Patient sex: M
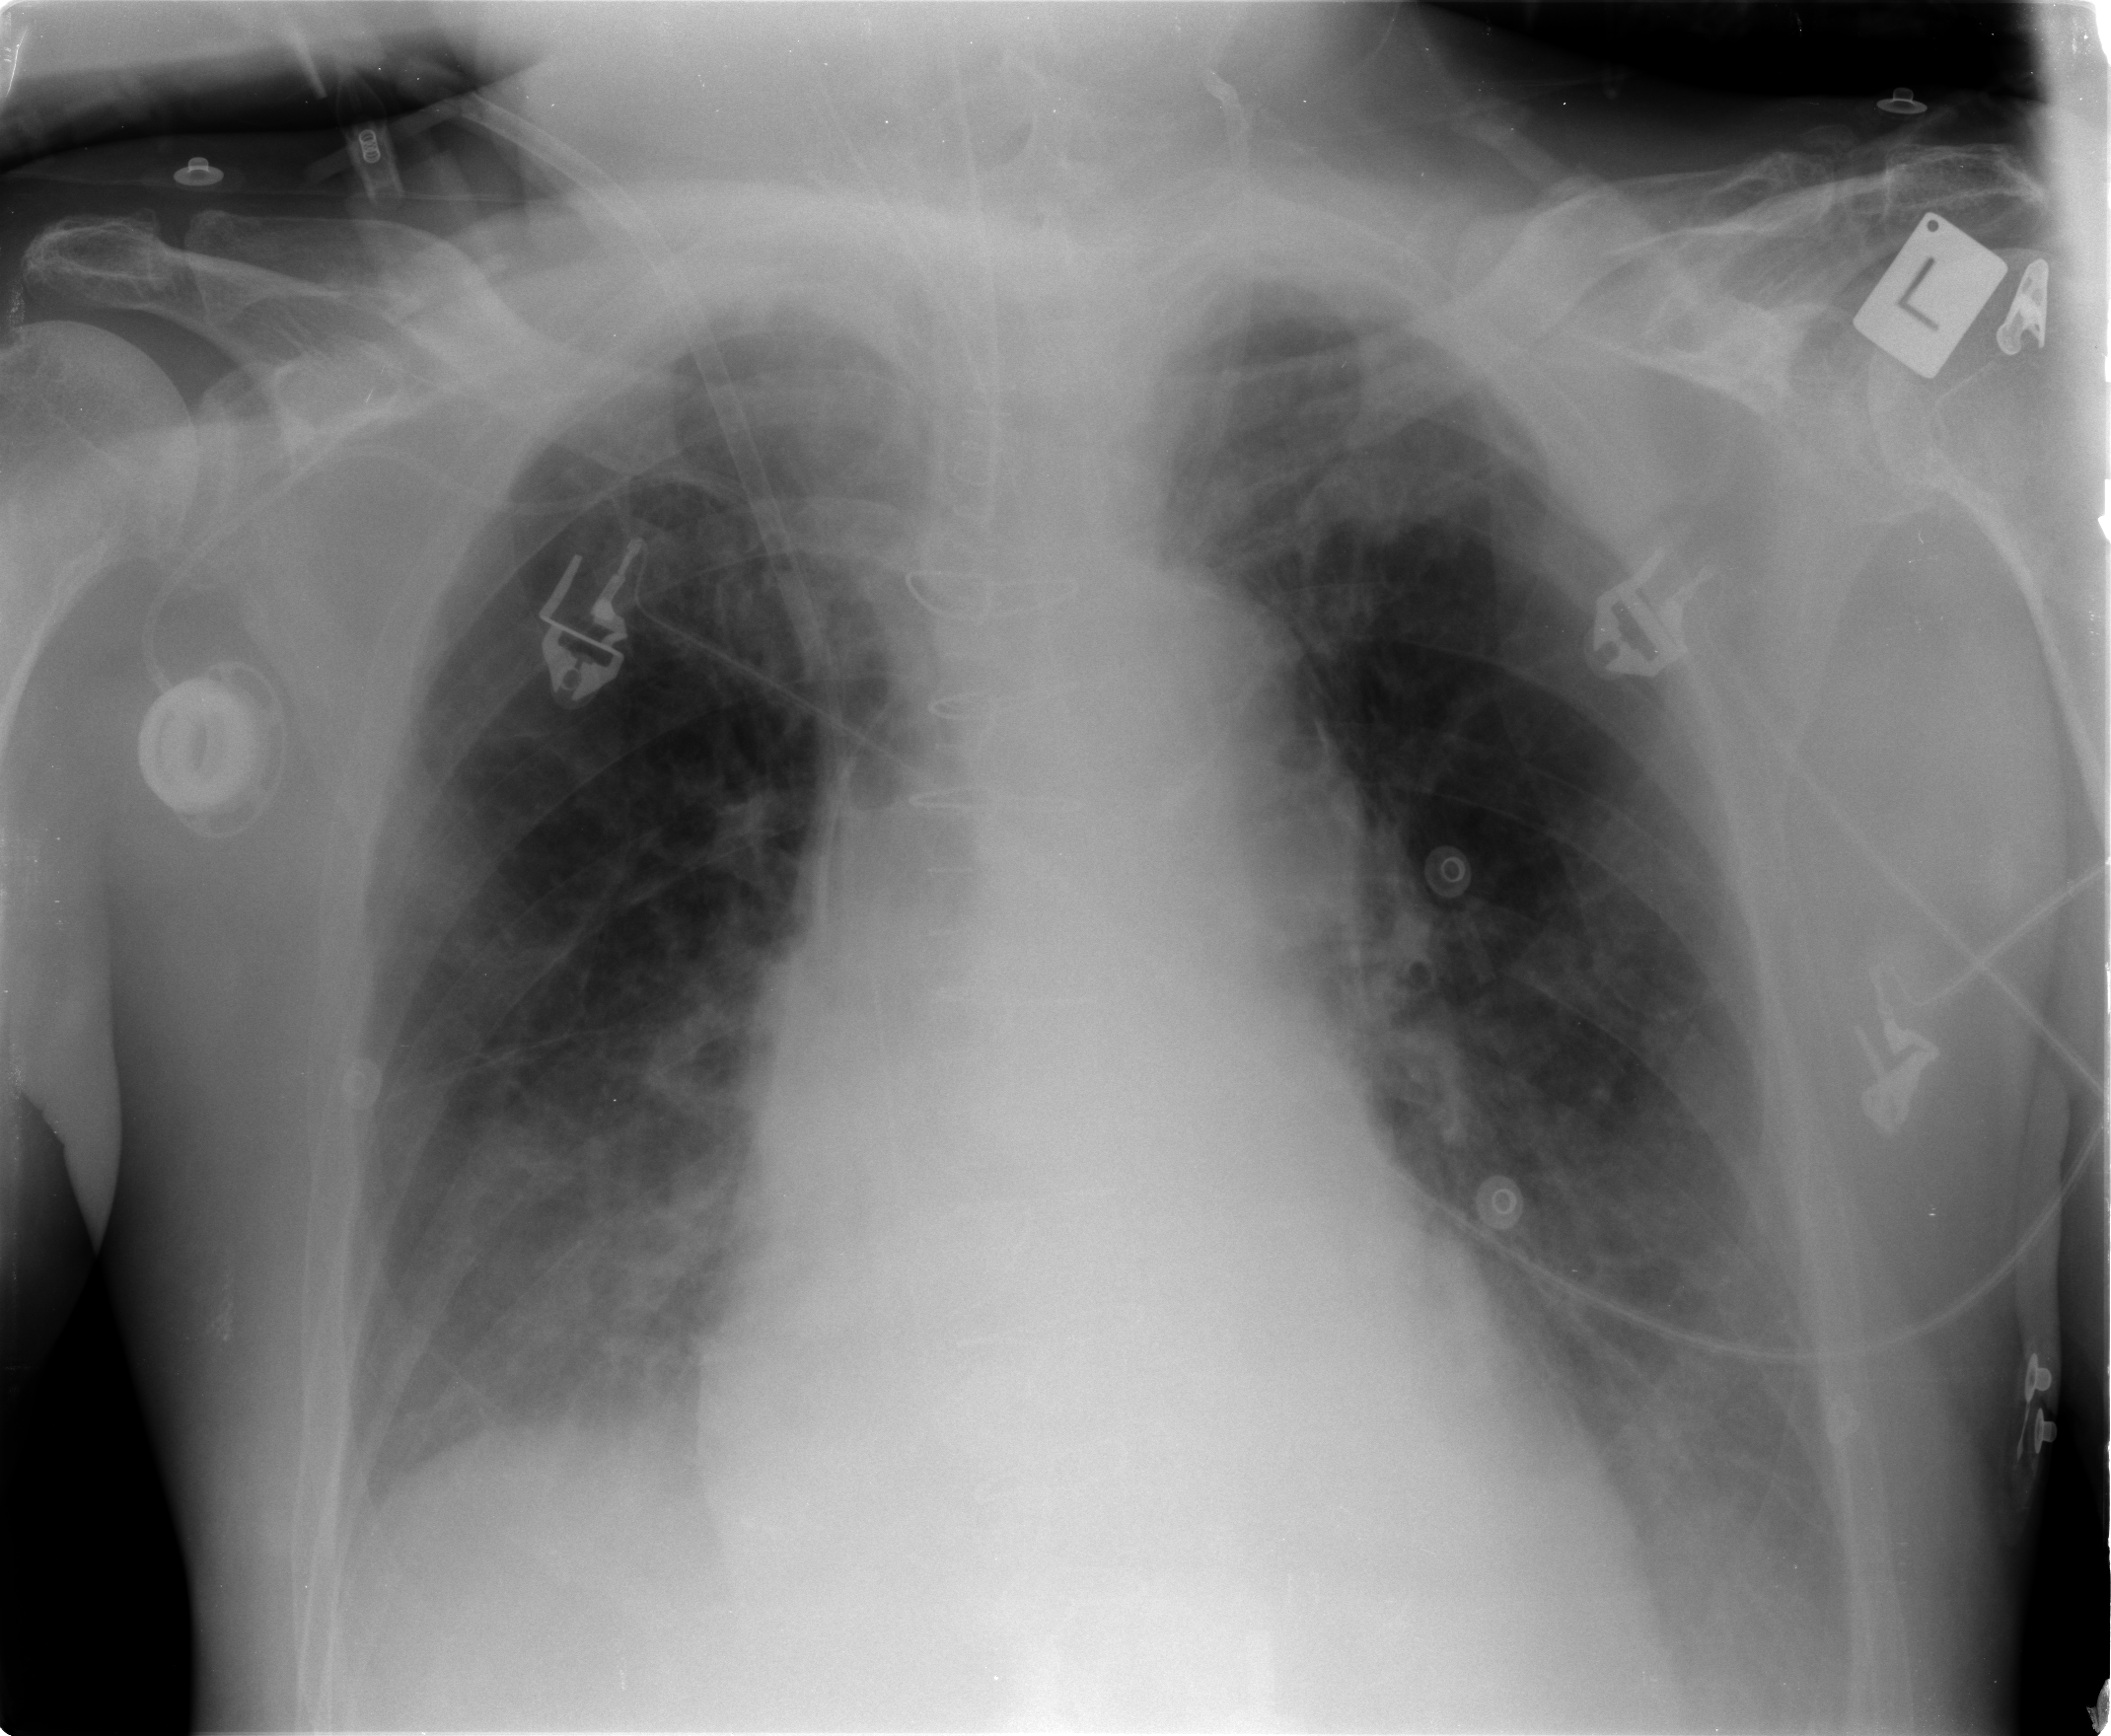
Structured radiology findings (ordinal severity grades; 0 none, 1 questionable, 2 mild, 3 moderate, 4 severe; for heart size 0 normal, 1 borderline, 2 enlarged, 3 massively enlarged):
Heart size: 2
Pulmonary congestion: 2
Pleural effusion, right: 1
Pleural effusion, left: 1
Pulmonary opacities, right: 0
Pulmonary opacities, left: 0
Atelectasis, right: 2
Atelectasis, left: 2